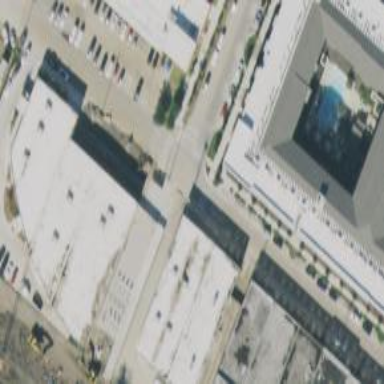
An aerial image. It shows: Commercial building.